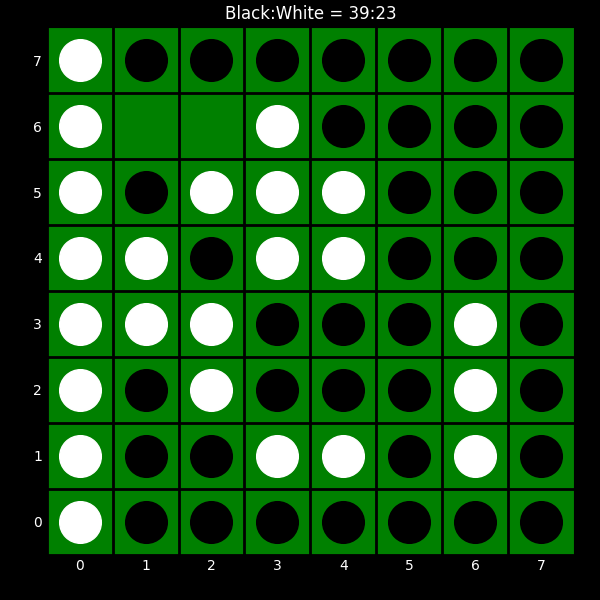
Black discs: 39
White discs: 23